Question: I have built some view controllers in storyboard like in the picture below

I already implemented the data inside them, modal segue is used for transitions in between. Now I just realise when I push "back" button, previous view won't be properly loaded. I figure I should switch to navigation controller and add those controllers in stack instead. But I don't know how to go from where I am now.
I think I should make changes programmatically because I found building navigation controller in storyboard won't have much variation in UI design (at least I don't know how to implement existing pages in that way). So what should I do to implement programmatically? Please help me, thanks!
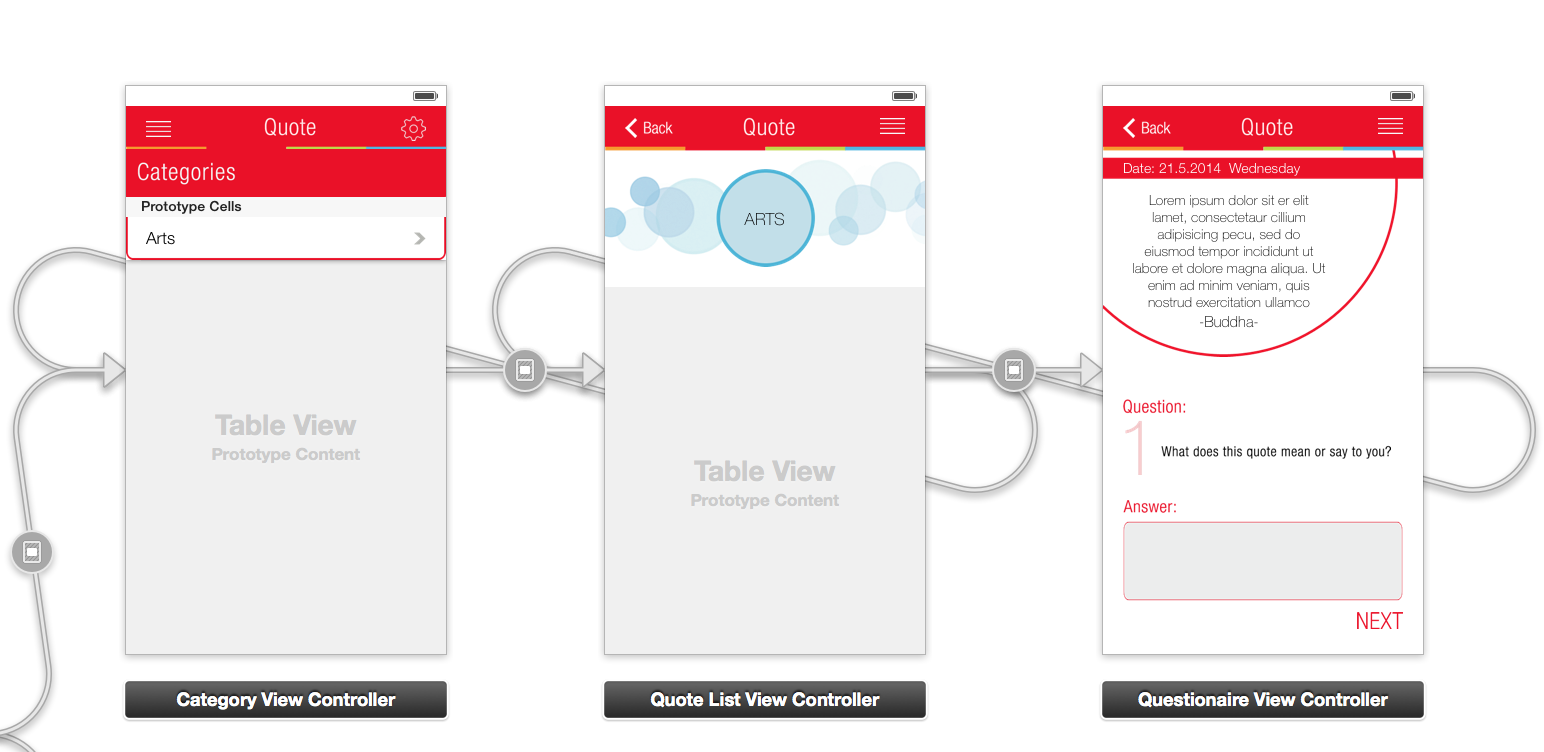
Answer: Select Category View Controller and go to menu: Editor > Embed In > Navigation Controller. Then change segues style from Modal to Push.